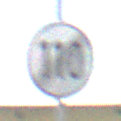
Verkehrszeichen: EndeGeschwindigkeit110
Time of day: Midday
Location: Outdoor (Nature)
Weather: PartlyCloudy
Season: NotSpecified
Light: Natural